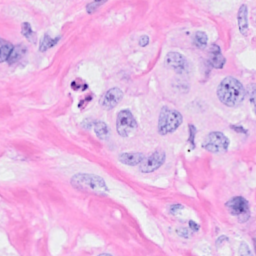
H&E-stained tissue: Breast